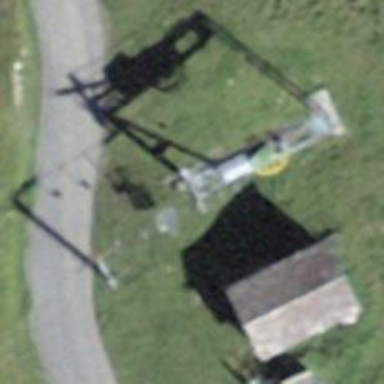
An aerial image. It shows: Pylon for aerialway.